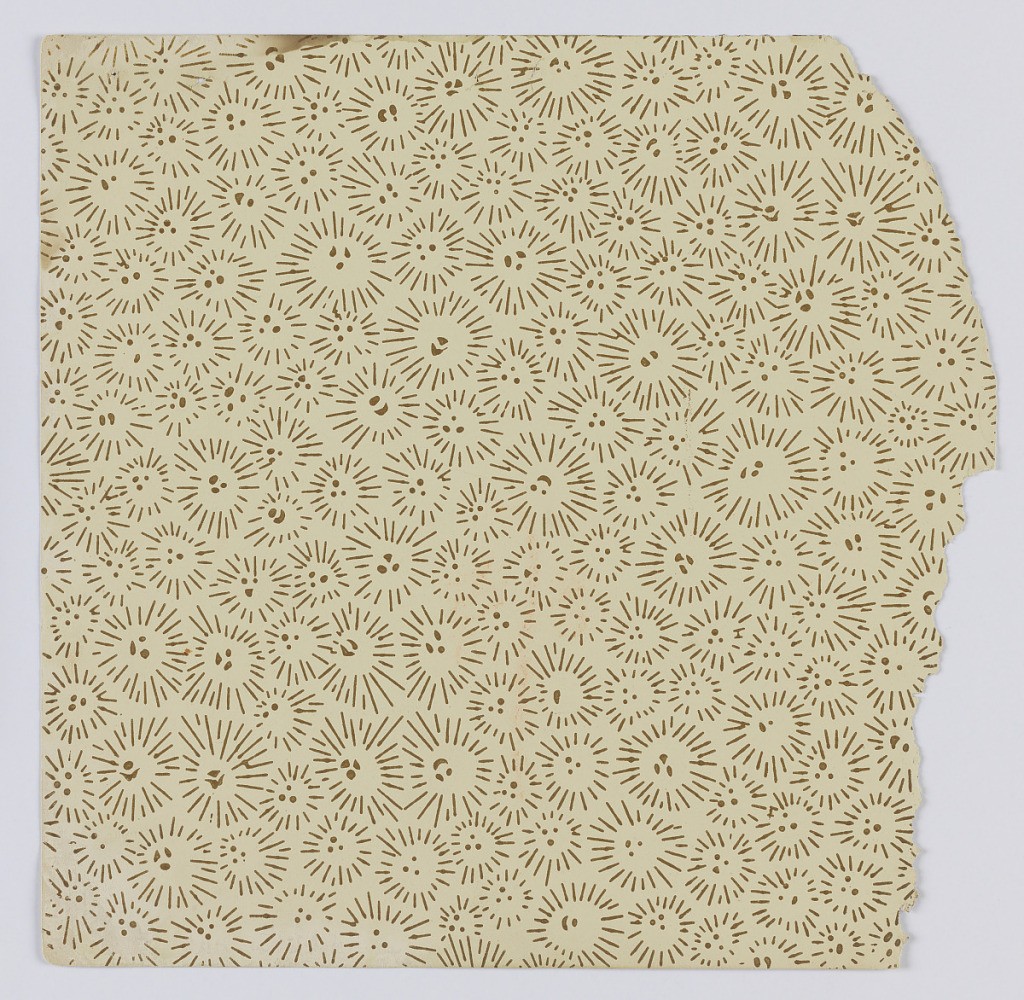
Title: Sidewall sample
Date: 1880–90
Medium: Machine-printed on paper
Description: Fragmentary wallpapers from sample book, including aesthetic-style and Anglo-Japanesque designs.

72 pages of samples.